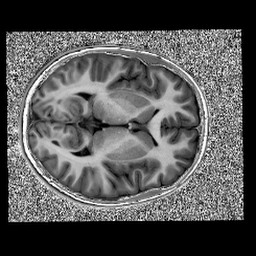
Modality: UNIT1
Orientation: axial
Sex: female
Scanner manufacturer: siemens
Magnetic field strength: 3 T
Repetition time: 5 s
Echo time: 0.00368 s